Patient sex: M
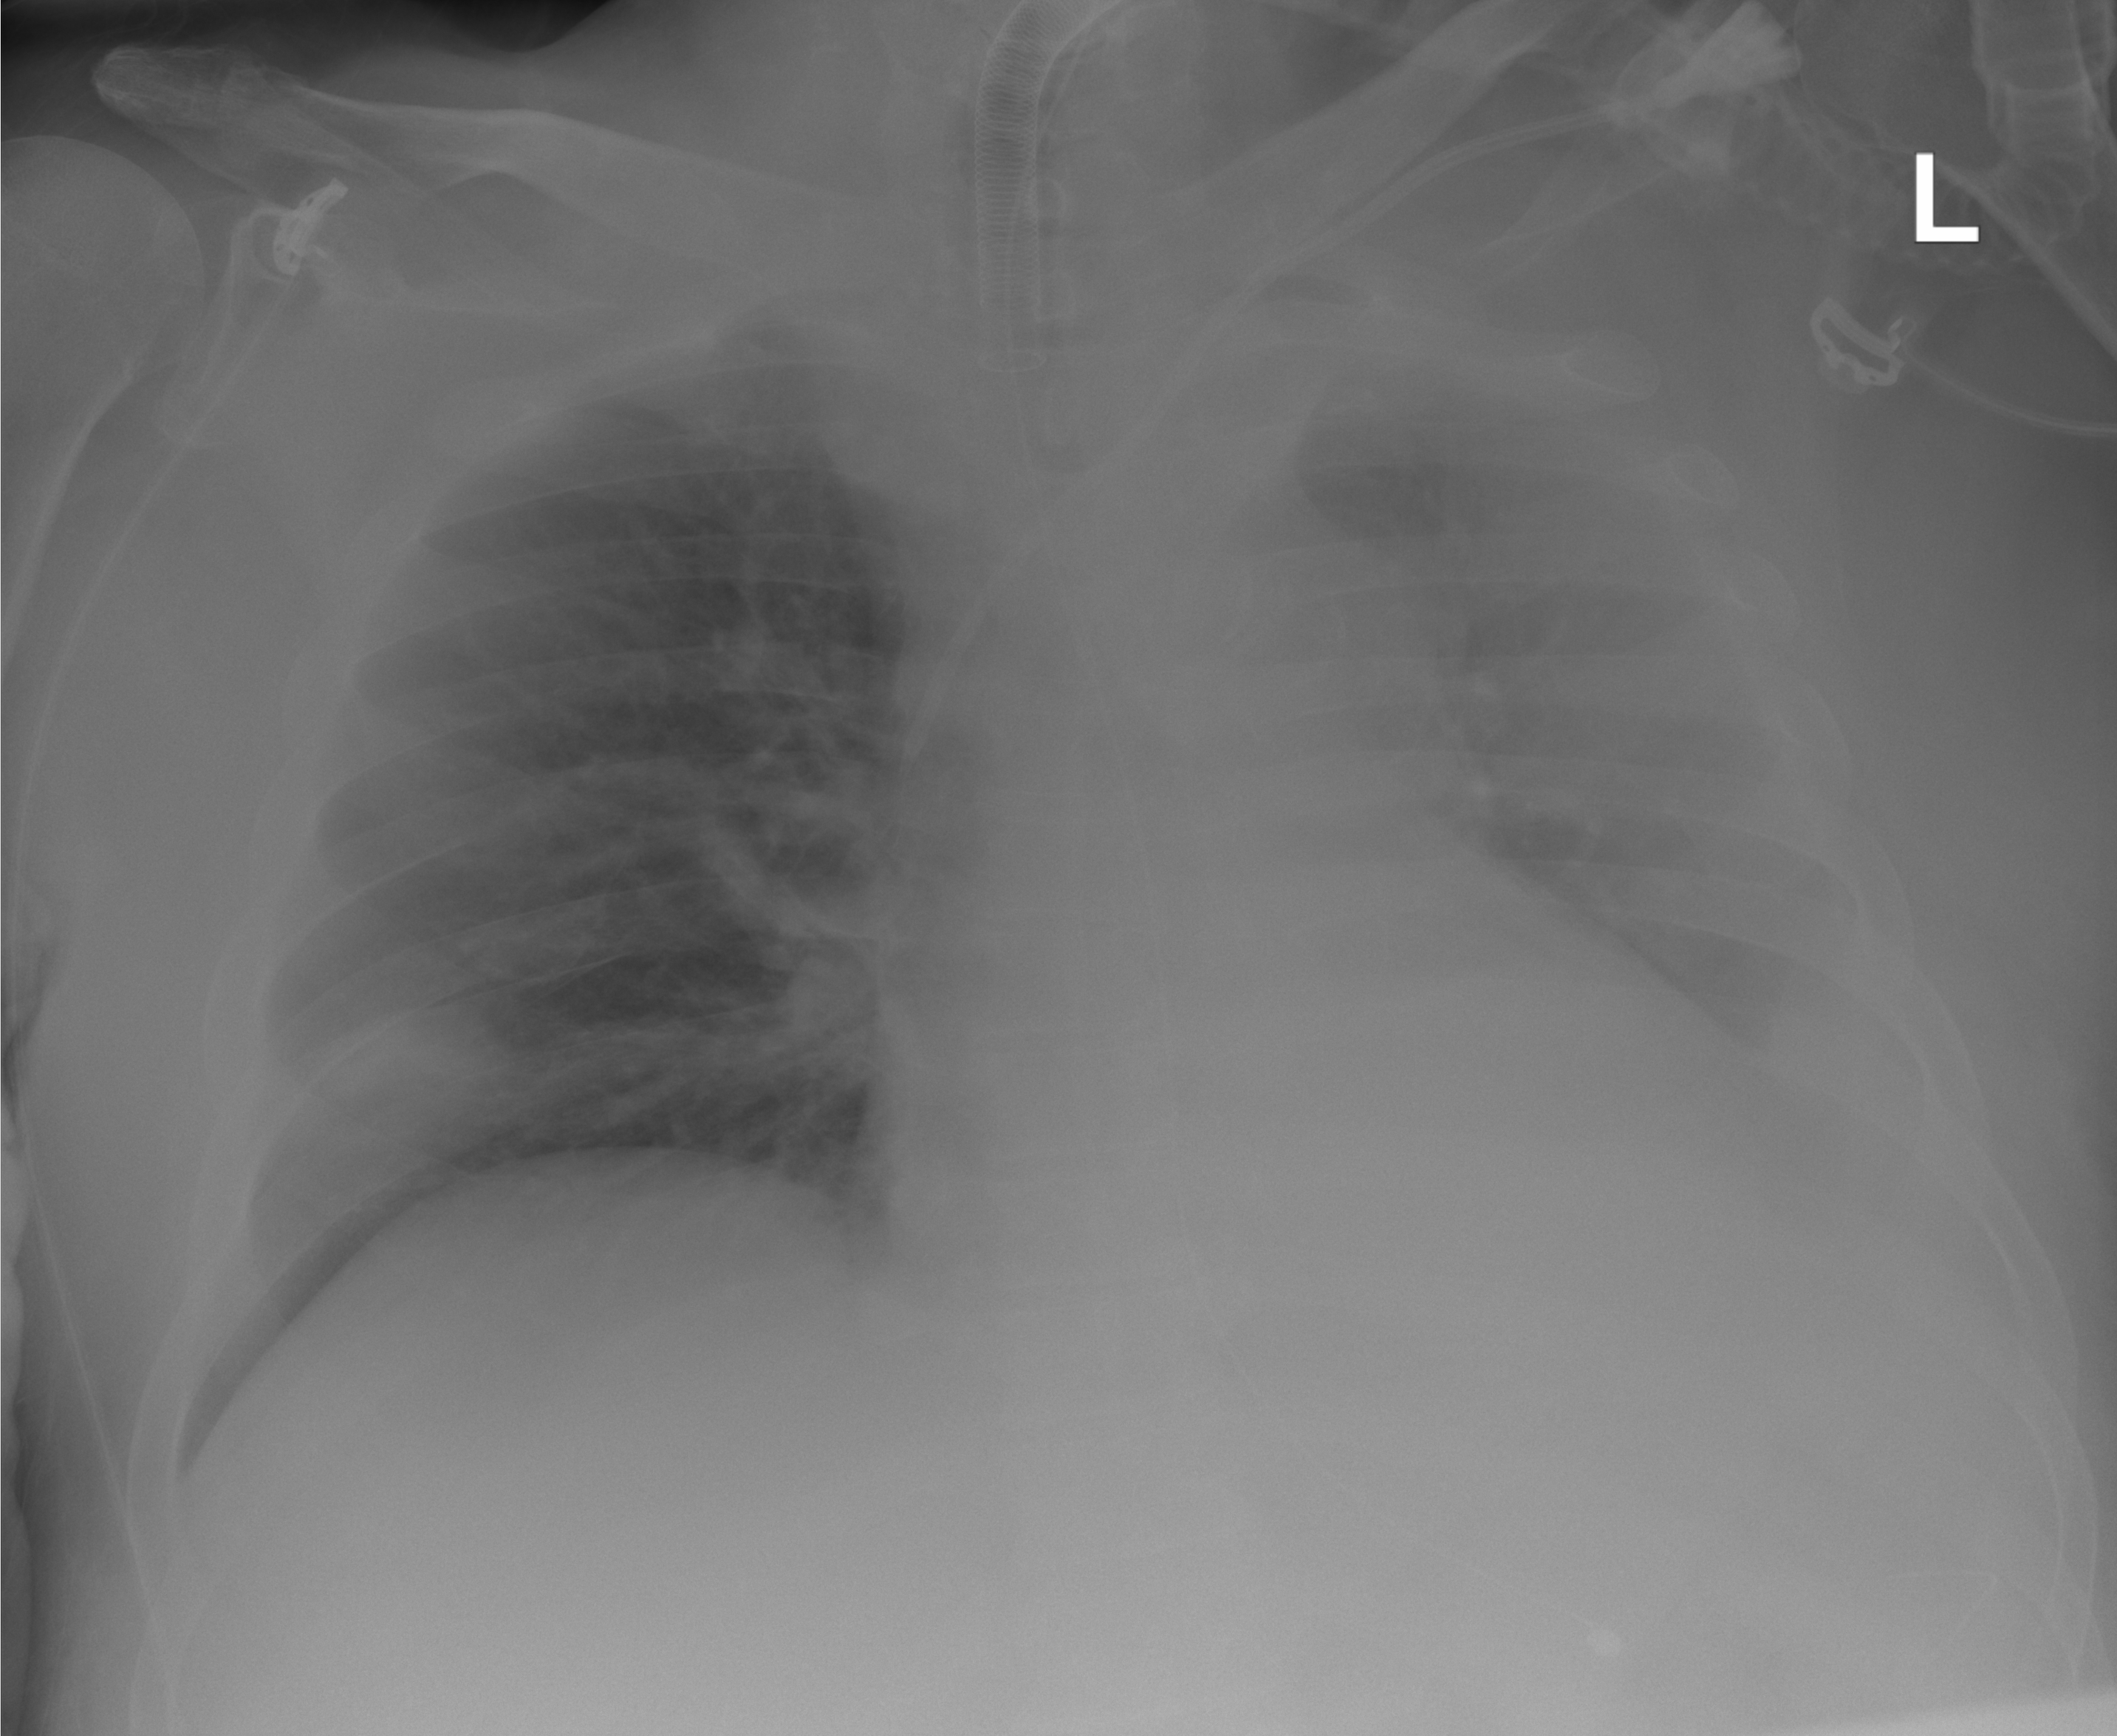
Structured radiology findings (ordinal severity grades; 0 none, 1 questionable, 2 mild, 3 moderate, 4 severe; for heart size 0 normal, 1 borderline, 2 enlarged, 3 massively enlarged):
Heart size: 2
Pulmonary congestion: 0
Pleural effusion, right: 2
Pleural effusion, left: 3
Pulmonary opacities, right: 0
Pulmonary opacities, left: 1
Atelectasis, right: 2
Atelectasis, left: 3